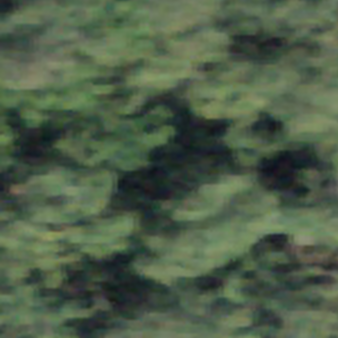
Label: other